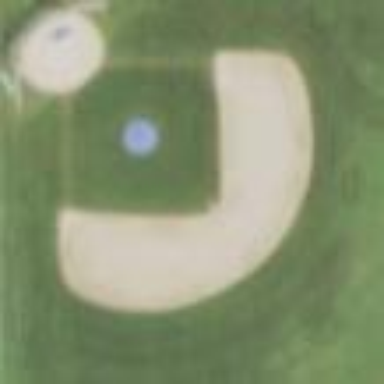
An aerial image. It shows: Baseball pitch for leisure and sports activities.